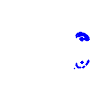
Particle: pion